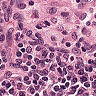
Metastatic tissue present: no